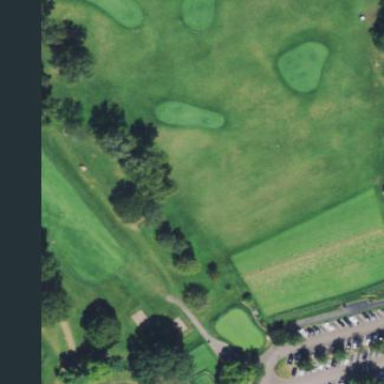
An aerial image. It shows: Grassy area designated as driving range for golf.